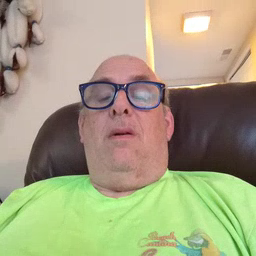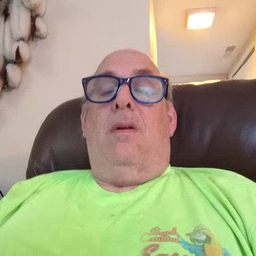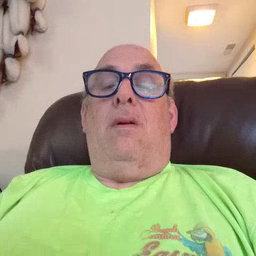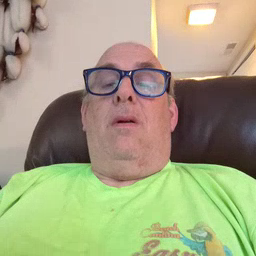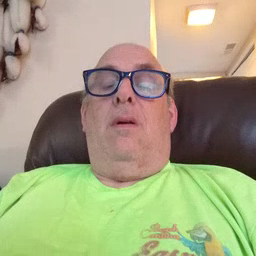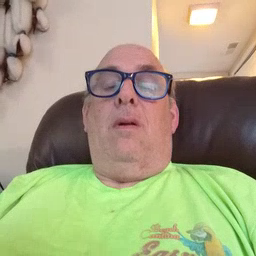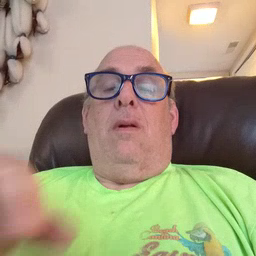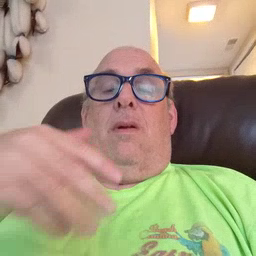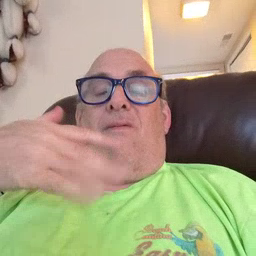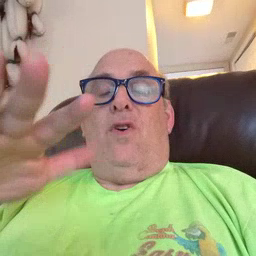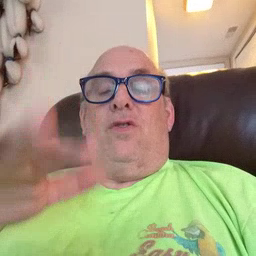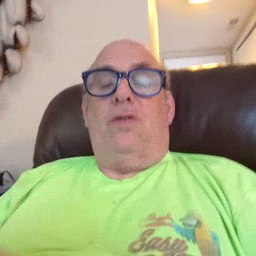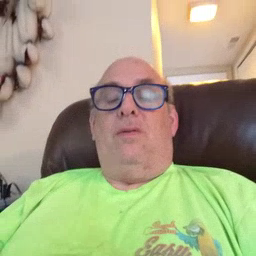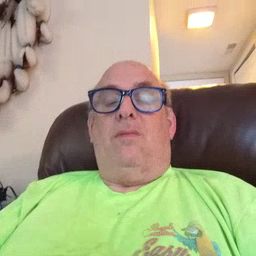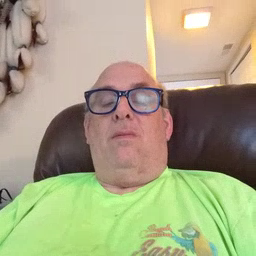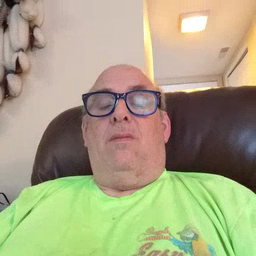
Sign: finish